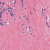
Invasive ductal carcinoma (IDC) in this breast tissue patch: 1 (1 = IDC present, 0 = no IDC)